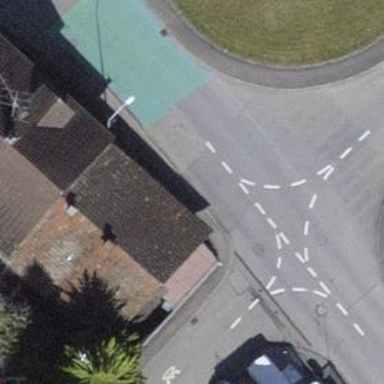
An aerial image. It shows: Kerb serving as barrier.